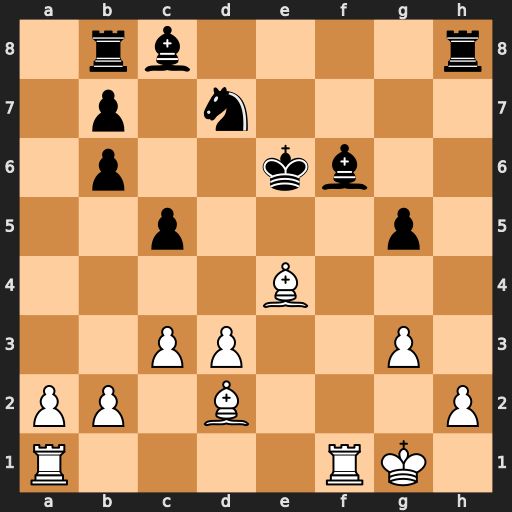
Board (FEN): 1rb4r/1p1n4/1p2kb2/2p3p1/4B3/2PP2P1/PP1B3P/R4RK1
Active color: w
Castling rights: -
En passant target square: -
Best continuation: Bf5+ Kf7 Bxd7